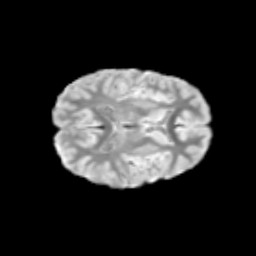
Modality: T2w
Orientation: axial
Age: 10
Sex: female
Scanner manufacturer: siemens
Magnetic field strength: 3 T
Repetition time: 3.8 s
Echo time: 0.07 s